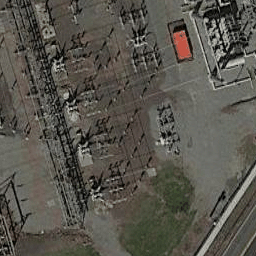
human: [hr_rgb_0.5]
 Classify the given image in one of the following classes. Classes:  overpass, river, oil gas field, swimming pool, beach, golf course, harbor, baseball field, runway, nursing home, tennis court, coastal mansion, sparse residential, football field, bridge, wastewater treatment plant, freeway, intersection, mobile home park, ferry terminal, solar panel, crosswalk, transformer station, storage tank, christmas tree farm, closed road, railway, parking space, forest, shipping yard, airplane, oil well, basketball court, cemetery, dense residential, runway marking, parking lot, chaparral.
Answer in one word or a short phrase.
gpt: transformer station